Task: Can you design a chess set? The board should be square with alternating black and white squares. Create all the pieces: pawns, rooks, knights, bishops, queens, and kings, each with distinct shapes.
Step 4835:
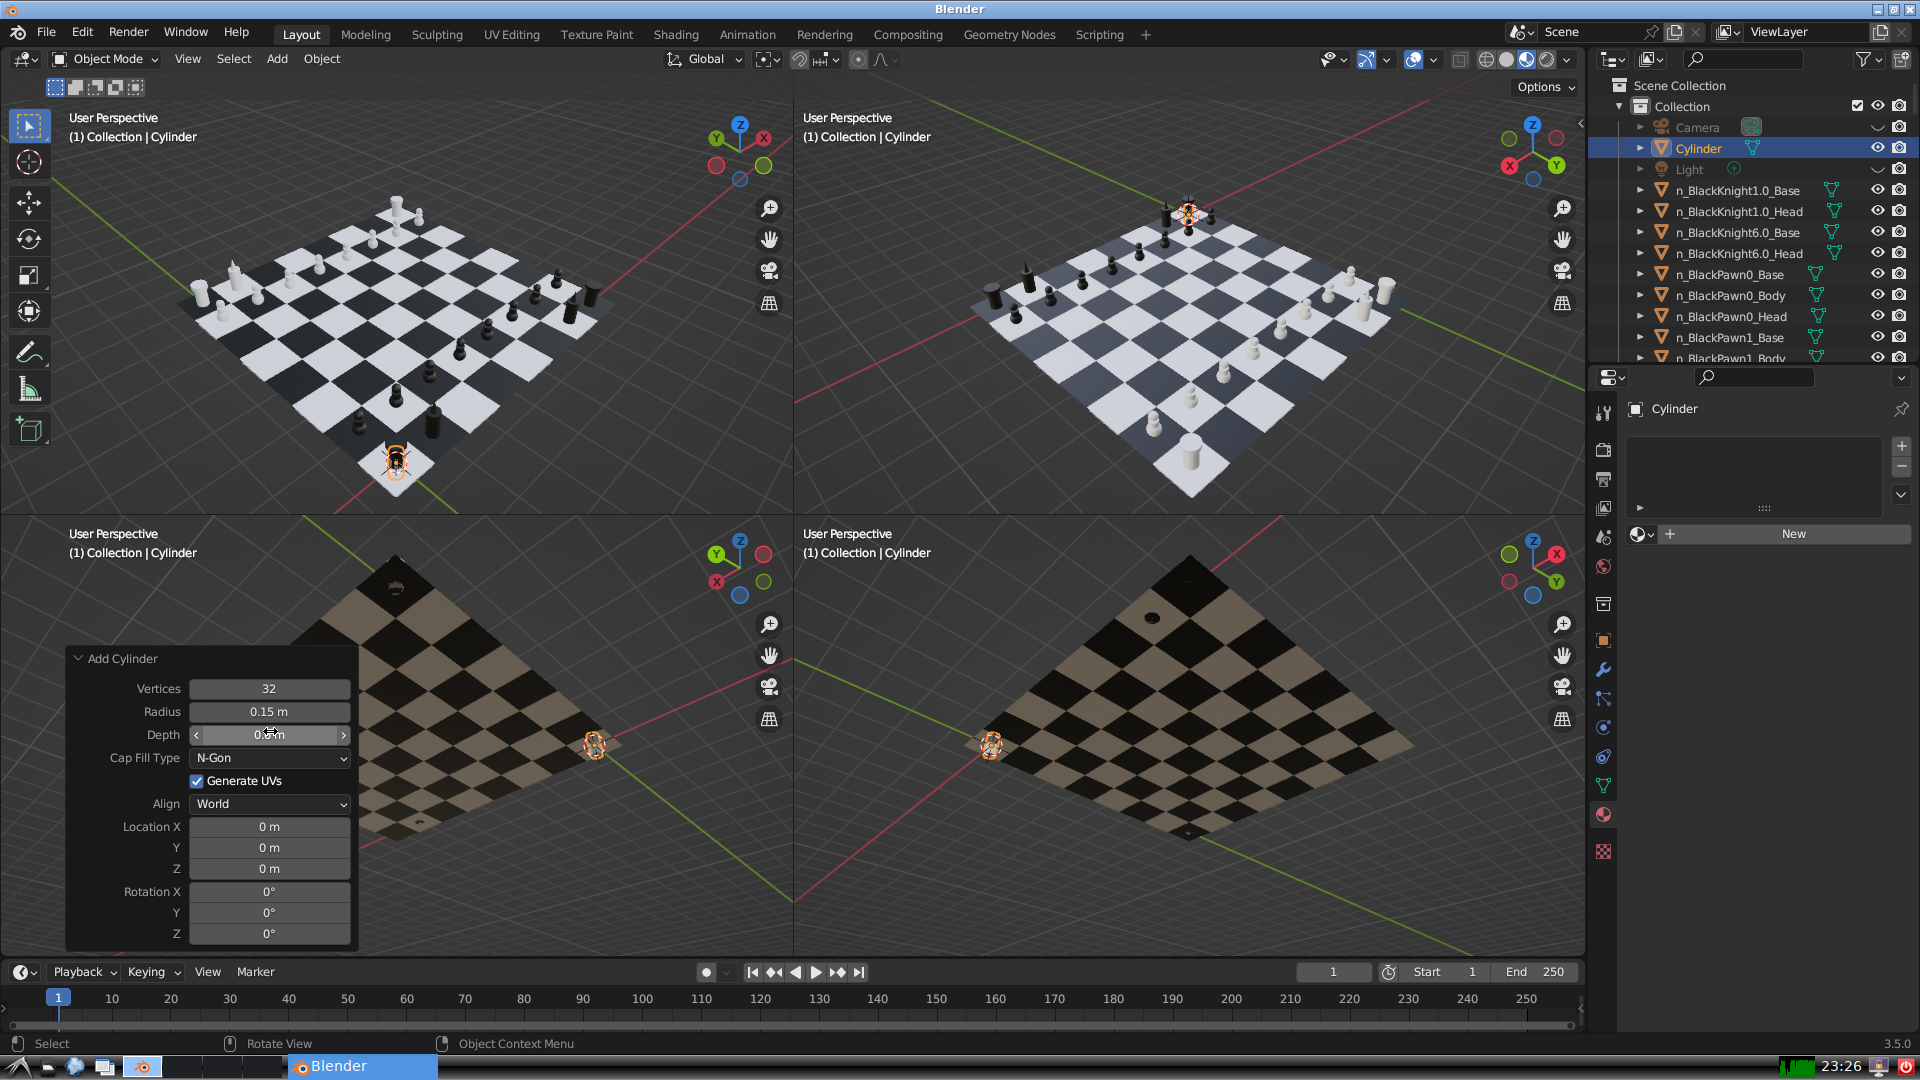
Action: click: no